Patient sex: M
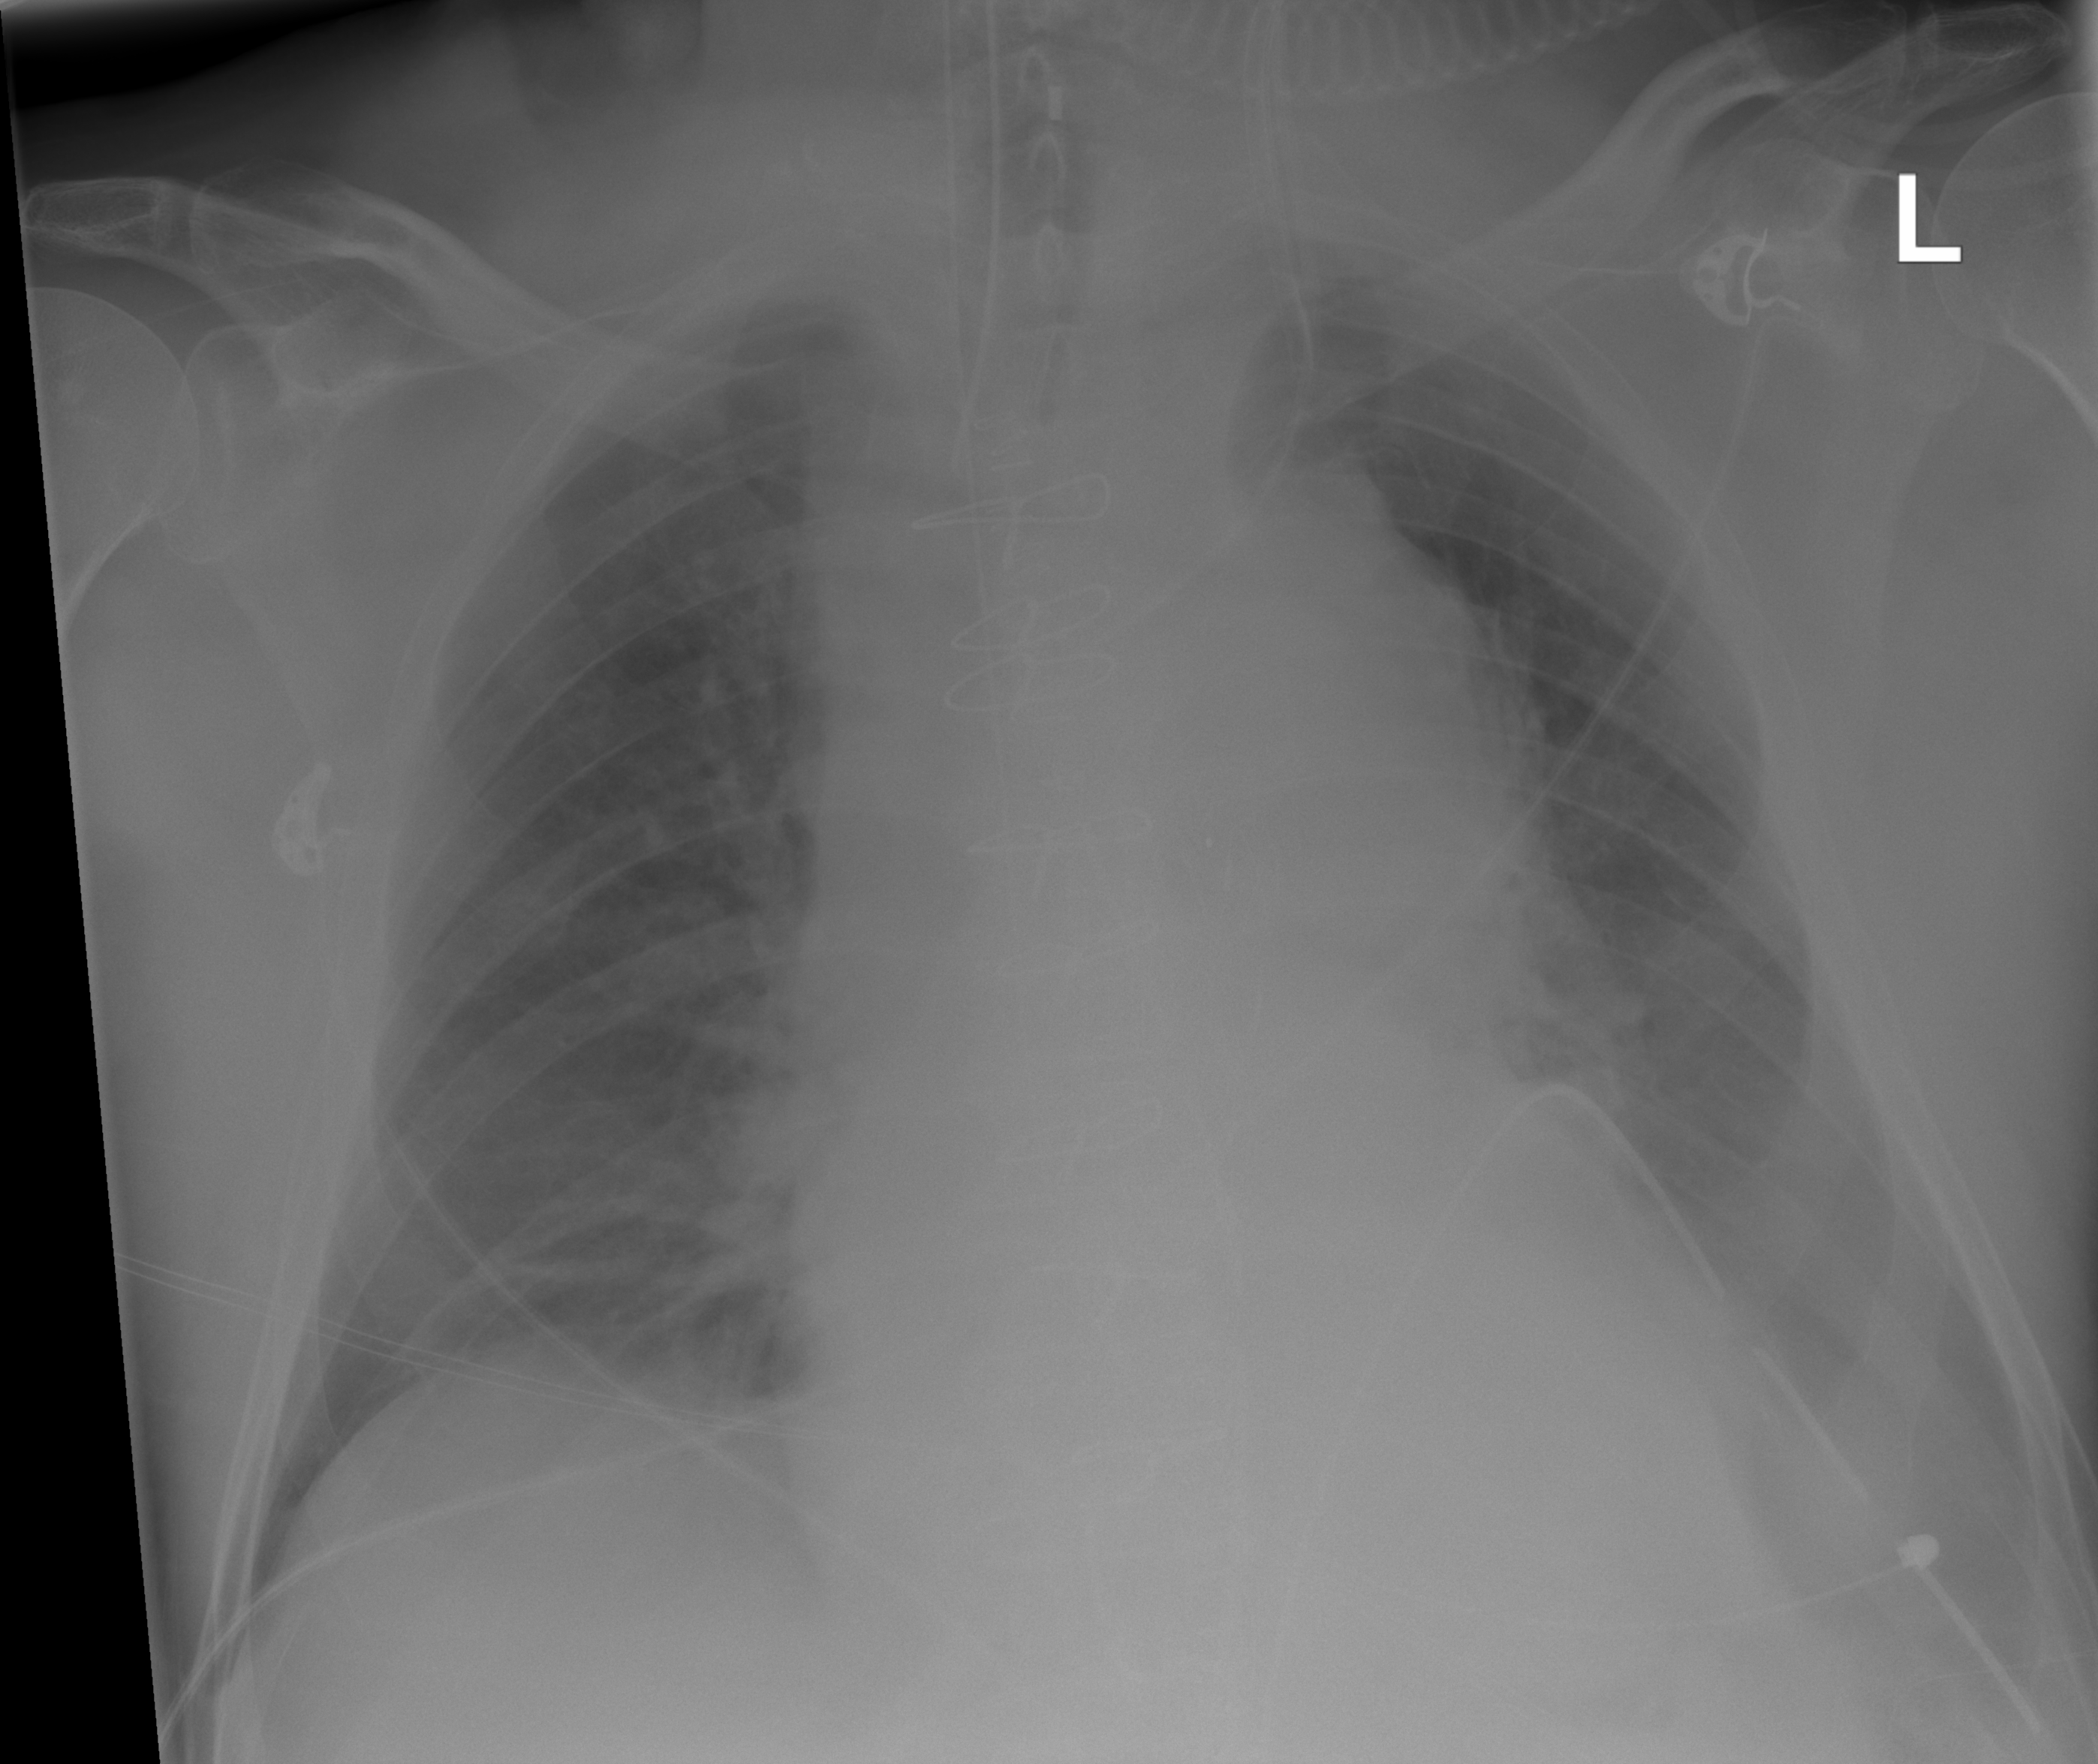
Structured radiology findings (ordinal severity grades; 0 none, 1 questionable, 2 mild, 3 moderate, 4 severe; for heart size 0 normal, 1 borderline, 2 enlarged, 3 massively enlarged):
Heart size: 2
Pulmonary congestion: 1
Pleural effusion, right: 0
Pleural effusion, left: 2
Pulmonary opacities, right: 0
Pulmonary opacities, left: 0
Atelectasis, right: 0
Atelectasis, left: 0